Question: check the screenshot, i honestly have no idea what's wrong with it
can anyone help me?
'''
if (strstr(pMaterial->GetTextureGroupName(), "World textures"))
{
pMaterial->ColorModulate(0.5, 0.5, 0.5);
}
'''

1: C2665 'strstr': none of the 2 overloads could convert all the argument types
2: E0304 no instance of overloaded function "strstr" matches the argument list
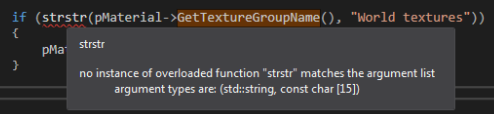
Answer: Your 'GetTextureGroupName()' function is of a <URL> member function instead:
'''
if (std::strstr(pMaterial->GetTextureGroupName().c_str(), "World textures")){
pMaterial->ColorModulate(0.5, 0.5, 0.5);
}
'''
Rather than falling back to C style strings you should explore the 'std::string' facilities as pointed out in the comments. The modified example uses the <URL> member function:
'''
if (pMaterial->GetTextureGroupName().find("World textures")!= std::string::npos){
pMaterial->ColorModulate(0.5, 0.5, 0.5);
}
'''